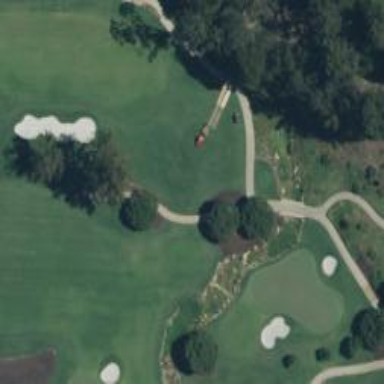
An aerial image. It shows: Path designated for golf carts.